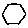
Label: hexagon